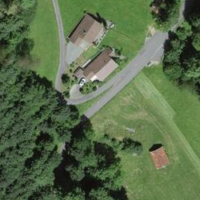
EUNIS habitat code: 45
Species observed at this site:
Tussilago farfara